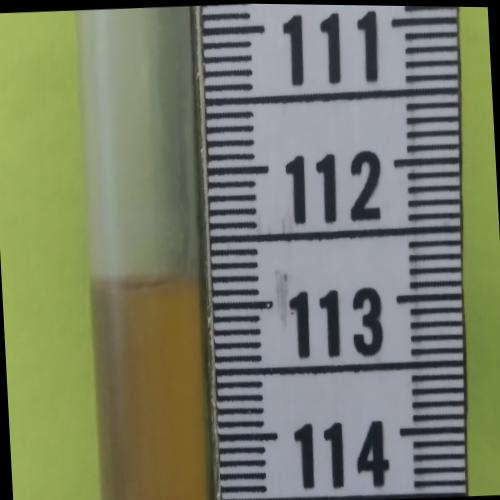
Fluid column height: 112.8 cm